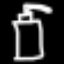
Label: palm tree